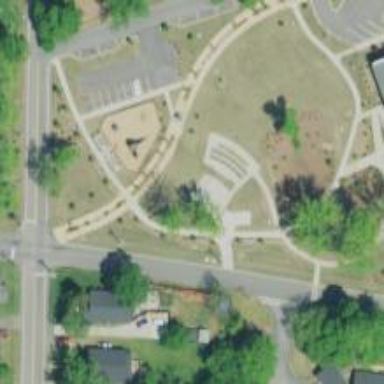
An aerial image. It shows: Memorial site with historic significance.